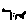
Label: line